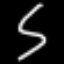
Label: squiggle